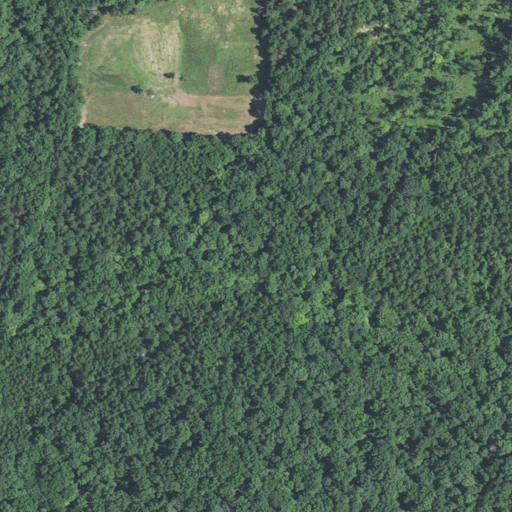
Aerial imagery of valley in Missouri named Dryer Hollow containing deciduous forest, mixed forest, shrub, and evergreen forest